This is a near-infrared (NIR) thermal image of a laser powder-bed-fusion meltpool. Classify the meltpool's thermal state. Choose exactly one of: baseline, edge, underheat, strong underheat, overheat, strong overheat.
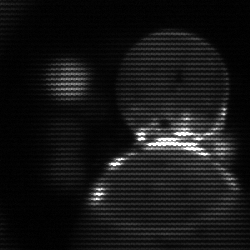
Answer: edge